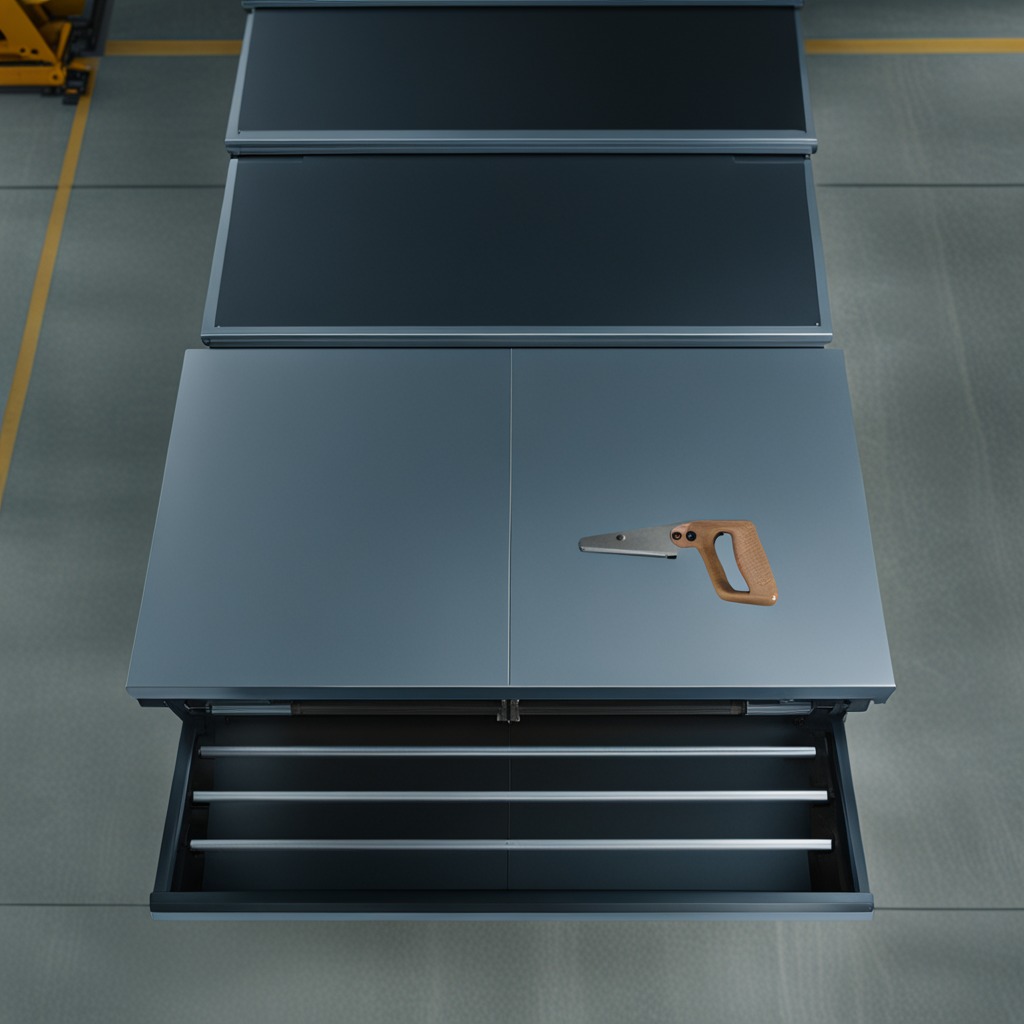
A metal saw is lying on a toolbox surface in an airplane hangar workshop 8K.